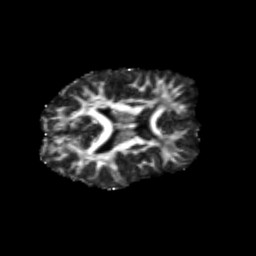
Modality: FA
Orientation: axial
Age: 26
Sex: female
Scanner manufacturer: siemens
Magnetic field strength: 3 T
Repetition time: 3.5 s
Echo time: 0.125 s